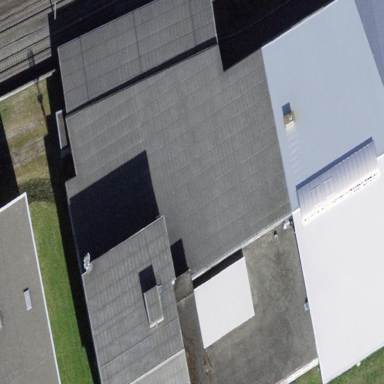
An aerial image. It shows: Man-made building with flat roof.